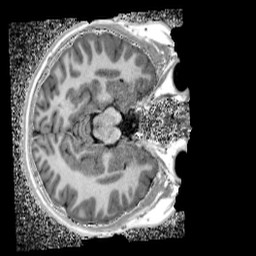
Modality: UNIT1_denoised
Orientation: axial
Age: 13
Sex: male
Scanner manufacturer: siemens
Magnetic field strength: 3 T
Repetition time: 4 s
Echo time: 0.00299 s